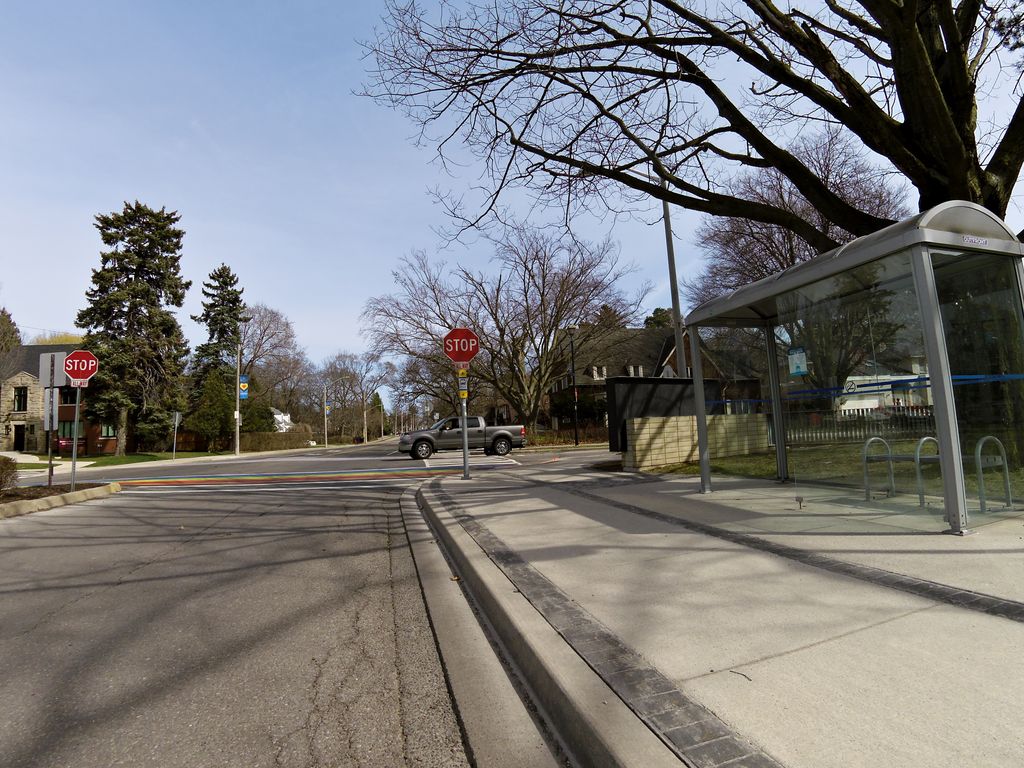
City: hamilton